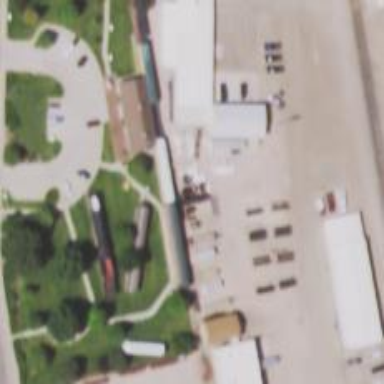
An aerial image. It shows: Historical railway car.